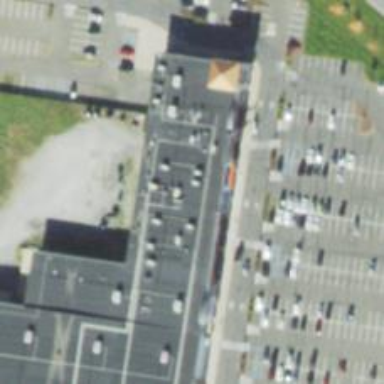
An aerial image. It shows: Fitness centre on leisure land.